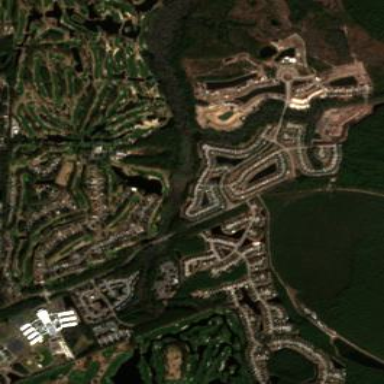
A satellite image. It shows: Golf course surrounded by greenery.